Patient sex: M
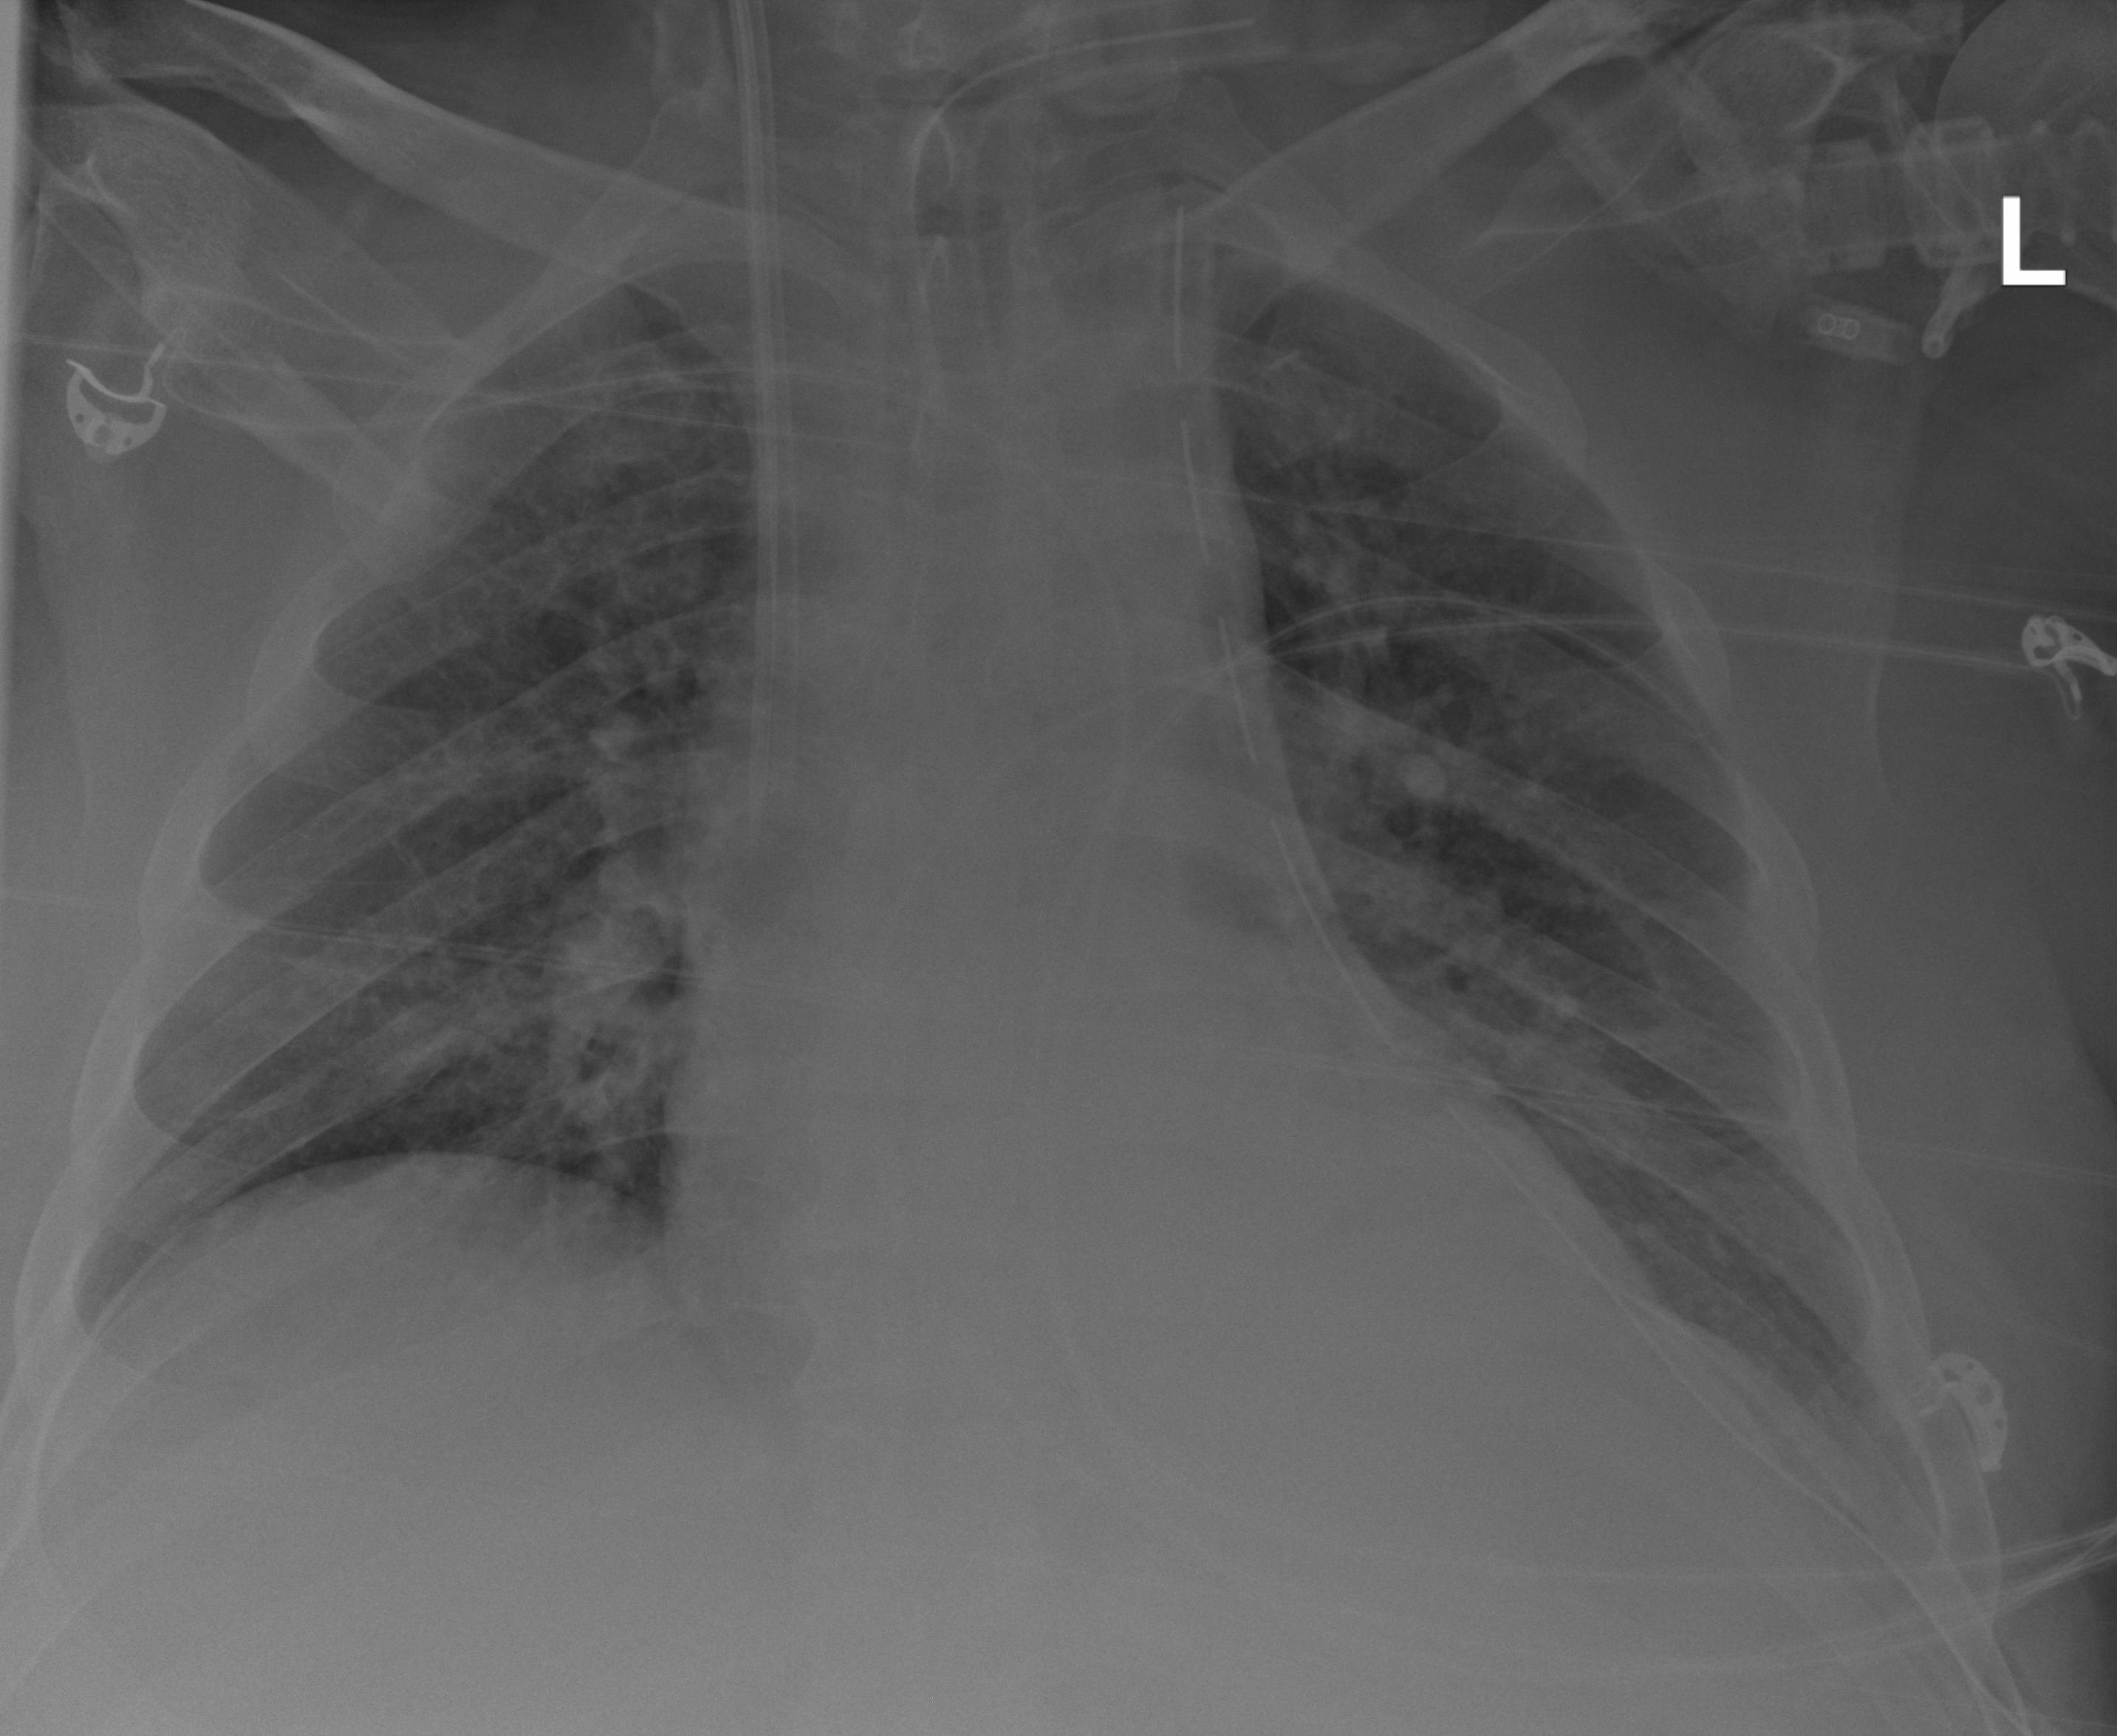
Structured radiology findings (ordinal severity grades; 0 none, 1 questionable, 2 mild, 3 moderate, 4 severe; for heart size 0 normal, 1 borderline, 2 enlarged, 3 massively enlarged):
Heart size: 1
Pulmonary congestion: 2
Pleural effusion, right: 2
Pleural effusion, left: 2
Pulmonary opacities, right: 0
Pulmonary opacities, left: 0
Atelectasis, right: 0
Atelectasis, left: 2